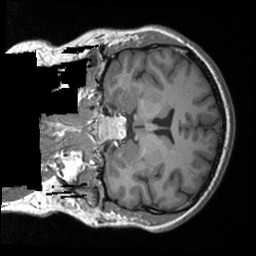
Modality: T1w
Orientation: coronal